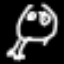
Label: frog